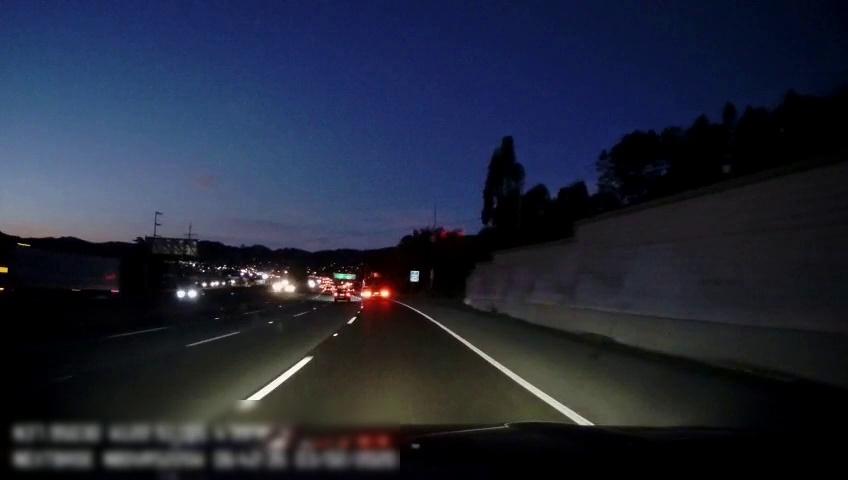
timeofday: Night
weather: Other
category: Drivable Space
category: Vehicles | Car
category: Vehicles | Truck
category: Vehicles | Car
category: Vehicles | Truck
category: Lanes | Current Lane
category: Lanes | Current Lane
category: Lanes | Alternate Lane
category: Lanes | Alternate Lane
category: Traffic | Signs
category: Traffic | Signs